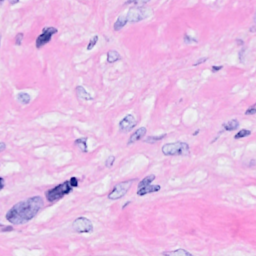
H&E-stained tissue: Breast